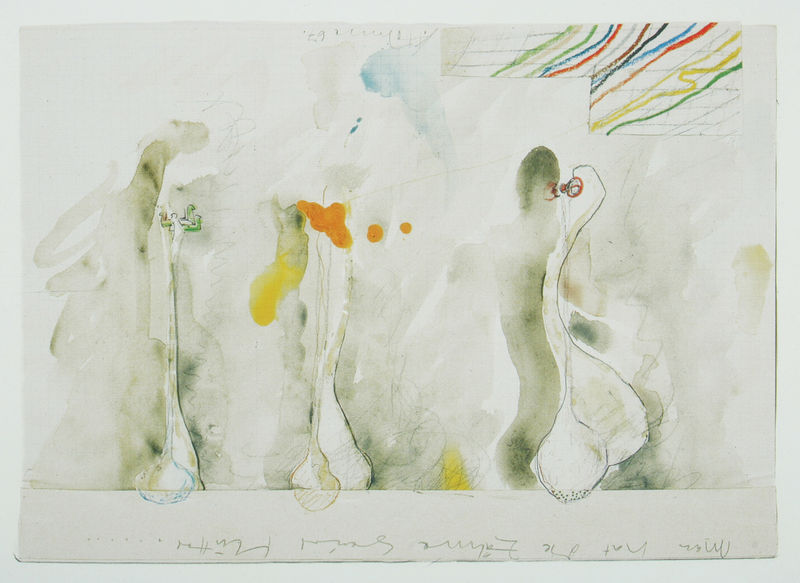
Titel: Man hat die Zähne seiner Mutter...
Künstler: Gerhard Hoehme
Standort: Düsseldorf
Institution: Gerhard und Magarete Hoehme-Stiftung
Schlagwörter: blau, schatten, wasser, weiß, aquarell, gelb, grün, menschen, ocker, bewegung, bunt, grau, hell, hintergrund, licht, nase, orange, schwarz, skizze, zeichnung, rot, gesicht, rahmen, signatur, drei, farbig, schrift, ecke, studie, abstrakt, farben, modern, farbe, formen, violett, linien, rand, figuren, striche, abstraktion, surrealismus, knochen, gang, laviert, tusche, blut, linie, form, text, strich, punkt, bleistift, ecken, zähne, kleckse, tropfen, mütter, zahn, buntstift, coloriert, abstratkion, abtraktion, carra, redierung